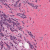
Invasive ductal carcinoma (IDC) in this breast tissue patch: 1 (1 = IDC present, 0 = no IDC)